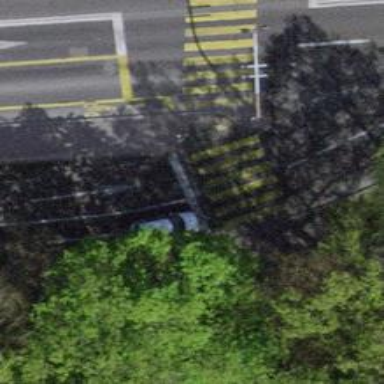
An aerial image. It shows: Crossing with traffic signals.